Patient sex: M
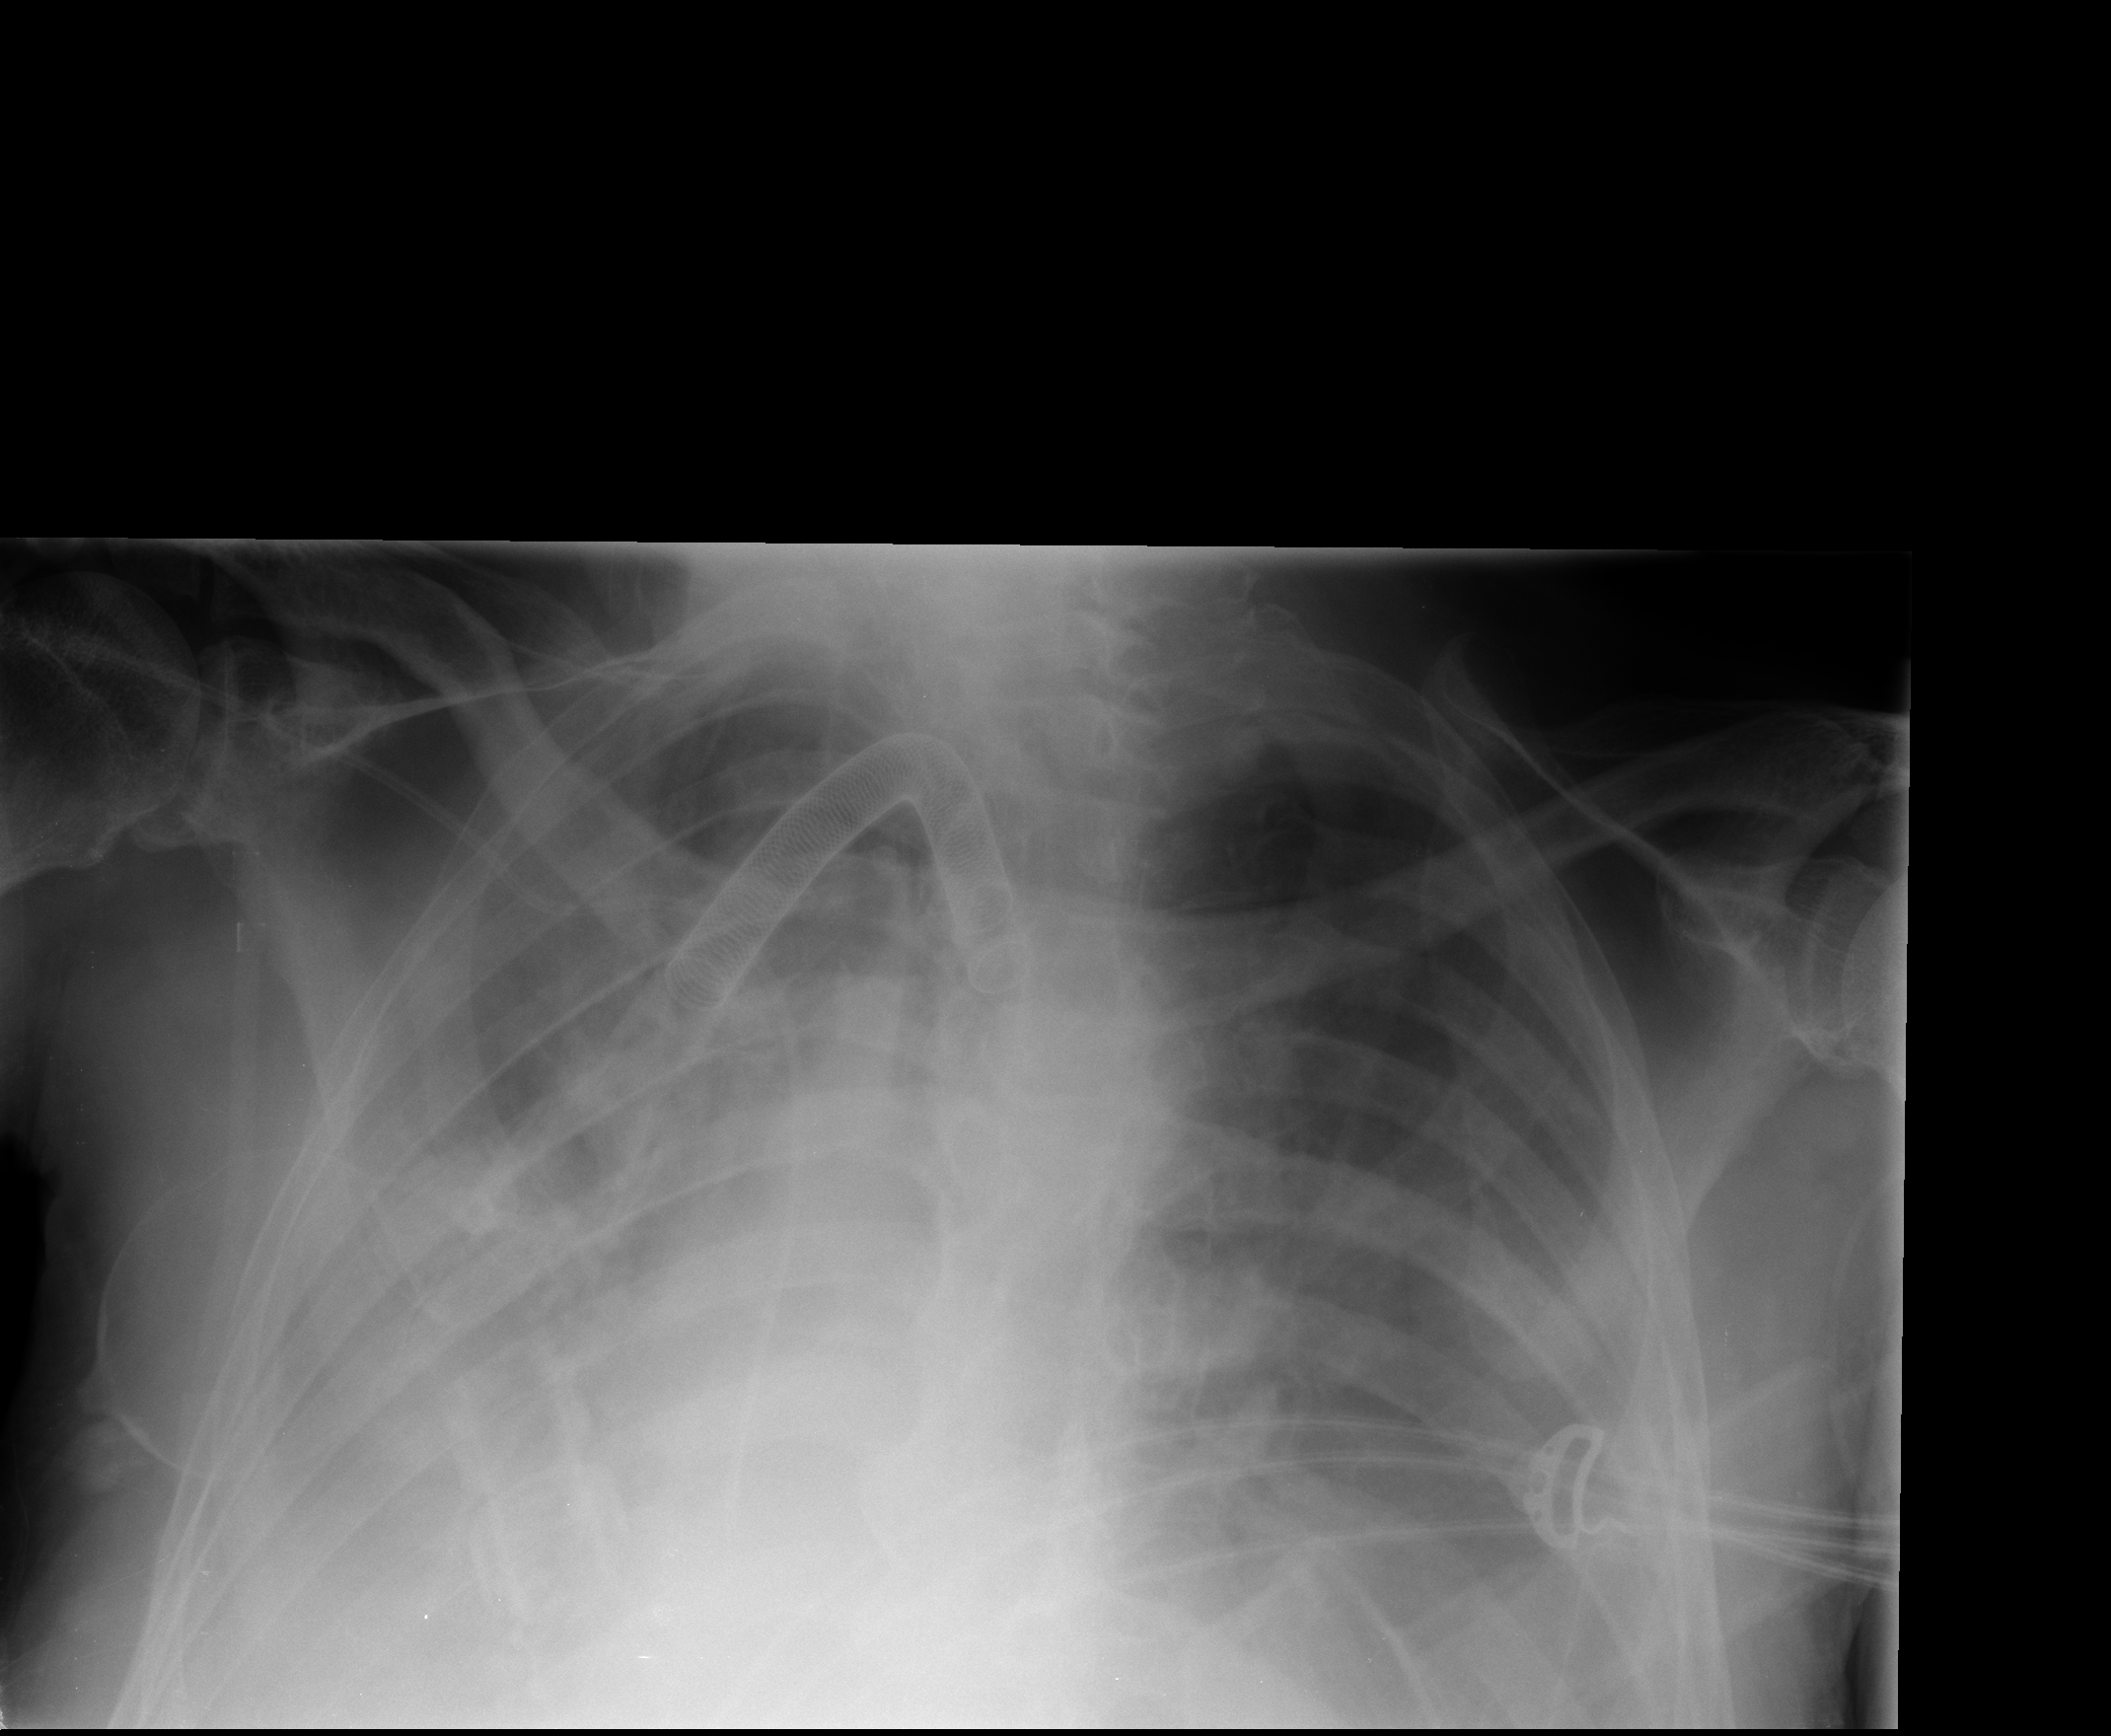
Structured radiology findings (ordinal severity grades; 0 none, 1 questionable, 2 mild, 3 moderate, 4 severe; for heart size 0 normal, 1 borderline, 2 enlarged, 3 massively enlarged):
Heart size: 2
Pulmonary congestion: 2
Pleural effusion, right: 4
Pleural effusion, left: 3
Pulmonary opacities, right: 0
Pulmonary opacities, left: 0
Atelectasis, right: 3
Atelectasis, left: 3